Interaction volume radius: 5 \u00c5
Interaction volume height: 10 \u00c5
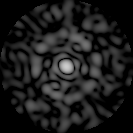
Disorder parameter: 0.8527